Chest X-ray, AP view. Patient: 56 years old, sex M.
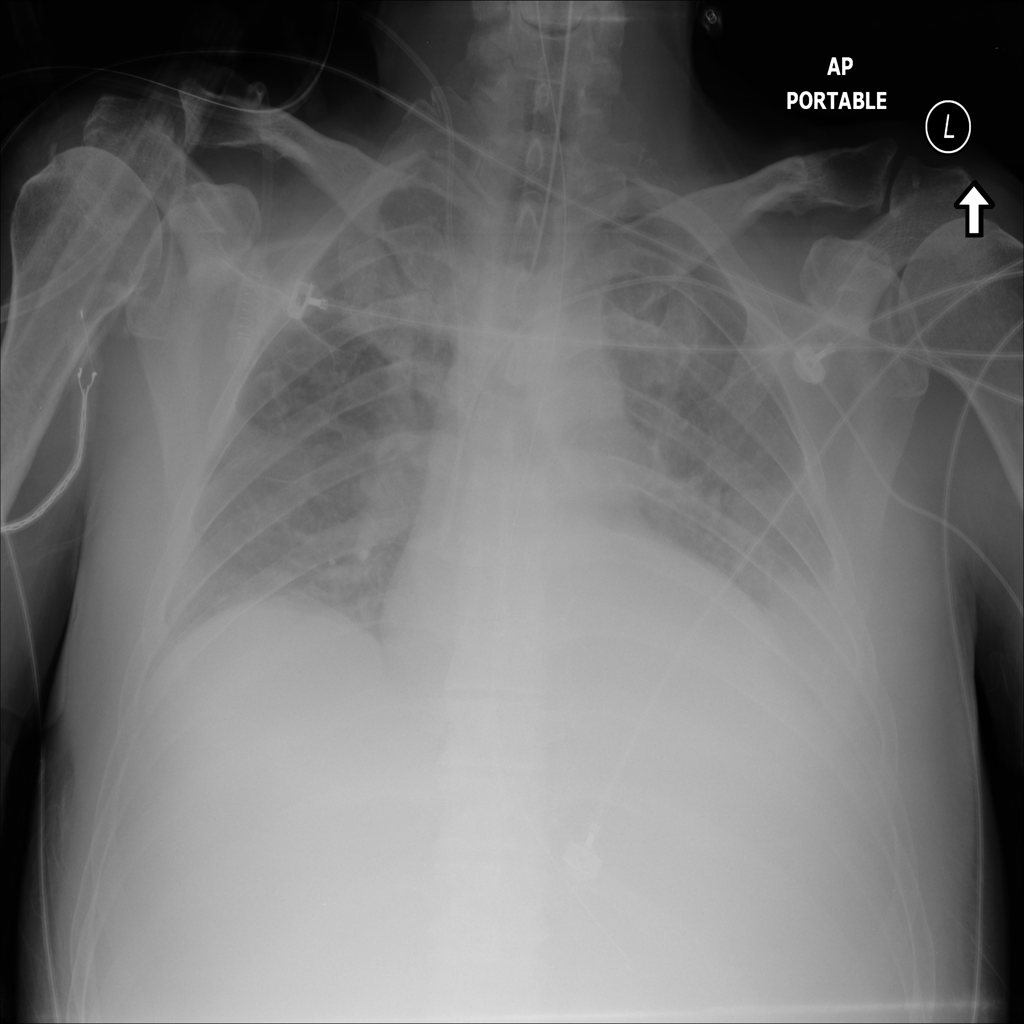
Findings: No Finding